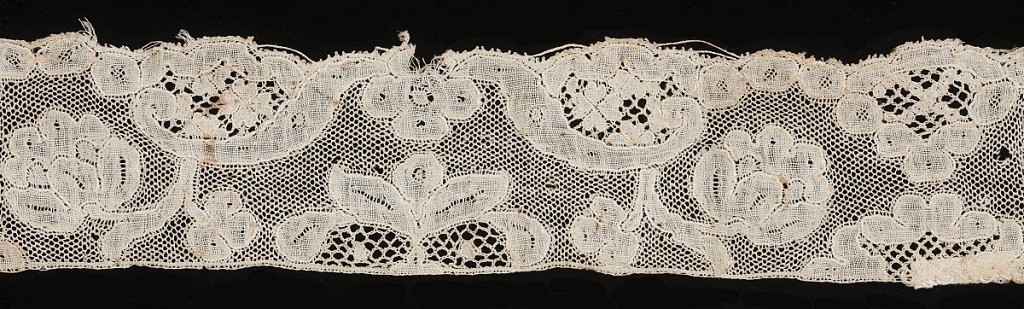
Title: Border
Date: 18th century
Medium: linen Technique: bobbin lace, Mechlin style
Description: Louis XV pattern, floral spray.